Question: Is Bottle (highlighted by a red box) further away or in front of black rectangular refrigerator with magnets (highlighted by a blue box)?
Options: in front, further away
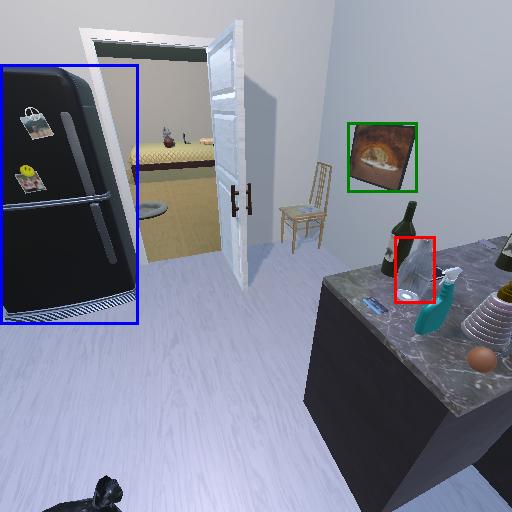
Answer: in front